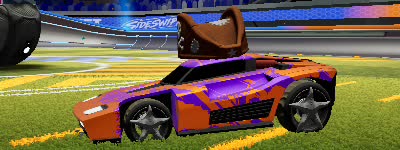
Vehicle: breakout